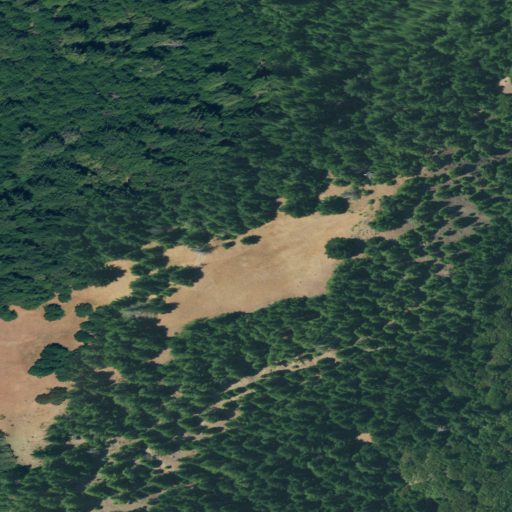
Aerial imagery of mountain in California named Oat Hill containing evergreen forest and shrub